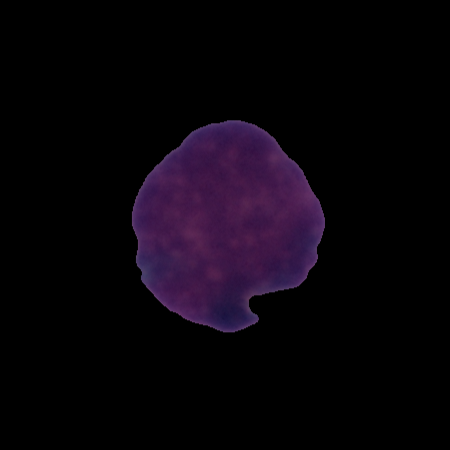
Label: cancer